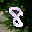
Label: 8